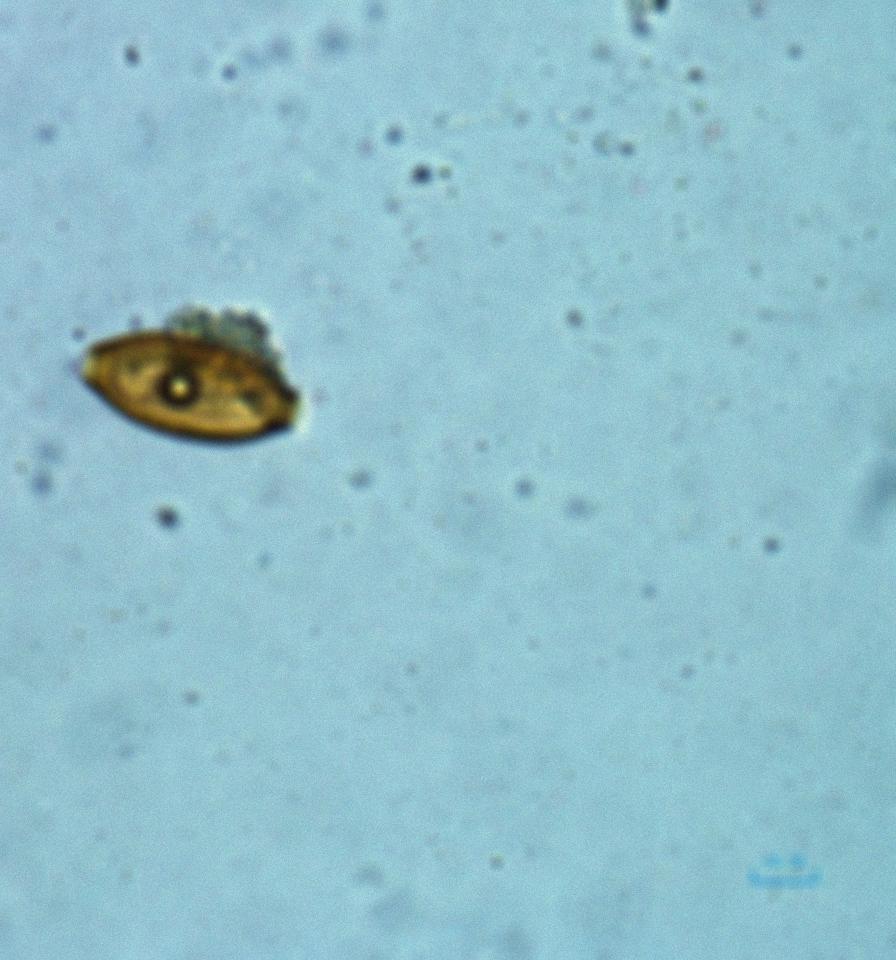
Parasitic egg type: Trichuris trichiura